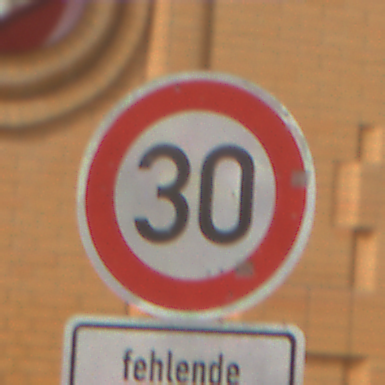
Verkehrszeichen: Geschwindigkeit30
Zusatzzeichen unten: HinweiseAufGefahrenDurchVerbaleAngabe7
Umgebung: Outdoor, Urban
Tageszeit: MorningAfternoon
Wetter: PartlyCloudy
Licht: Natural
Jahreszeit: NotSpecified
Kontrast: HighContrast